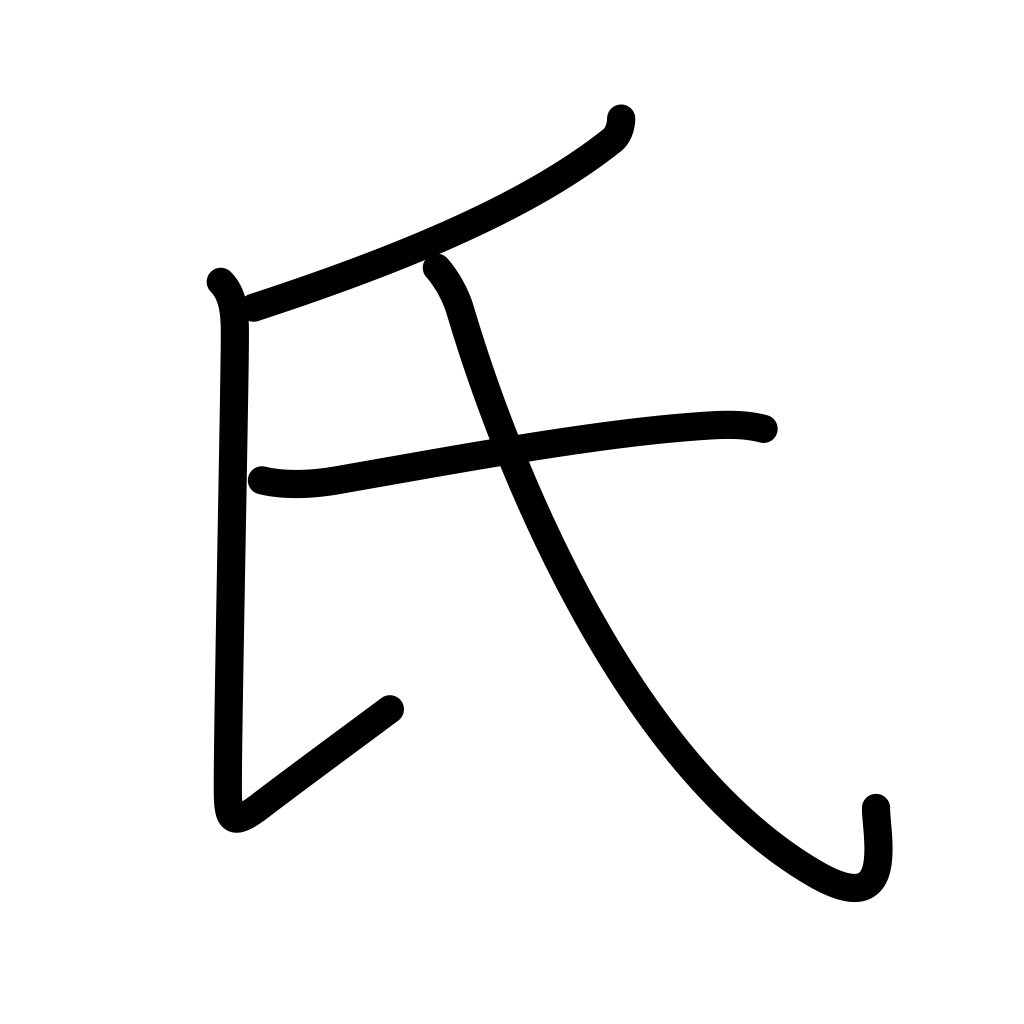
Meaning: family name, surname, clan